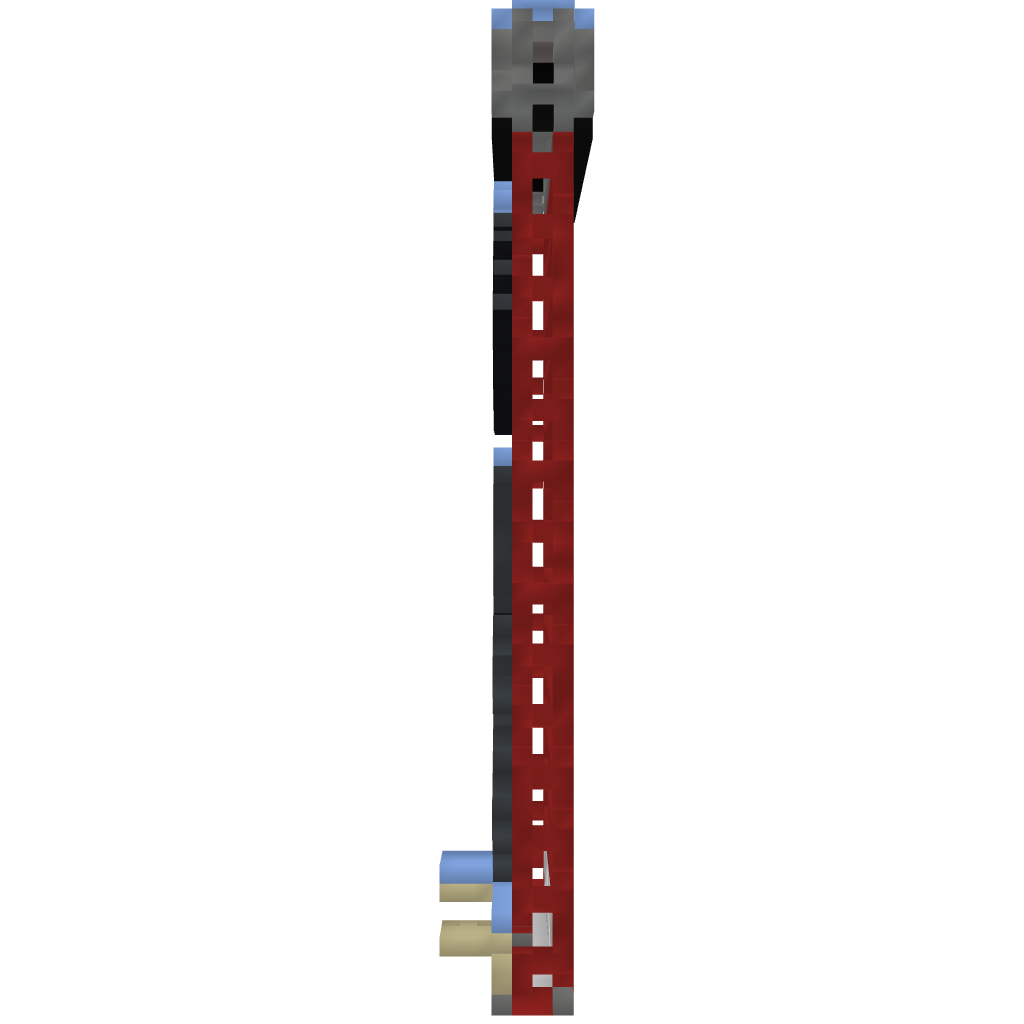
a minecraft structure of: Enderman farm